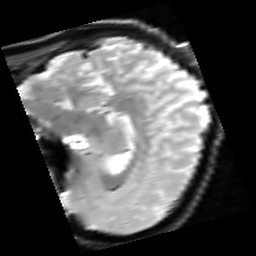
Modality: inplaneT2
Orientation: sagittal
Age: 22
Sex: male
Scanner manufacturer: siemens
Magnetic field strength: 3 T
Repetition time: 5 s
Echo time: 0.034 s